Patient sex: M
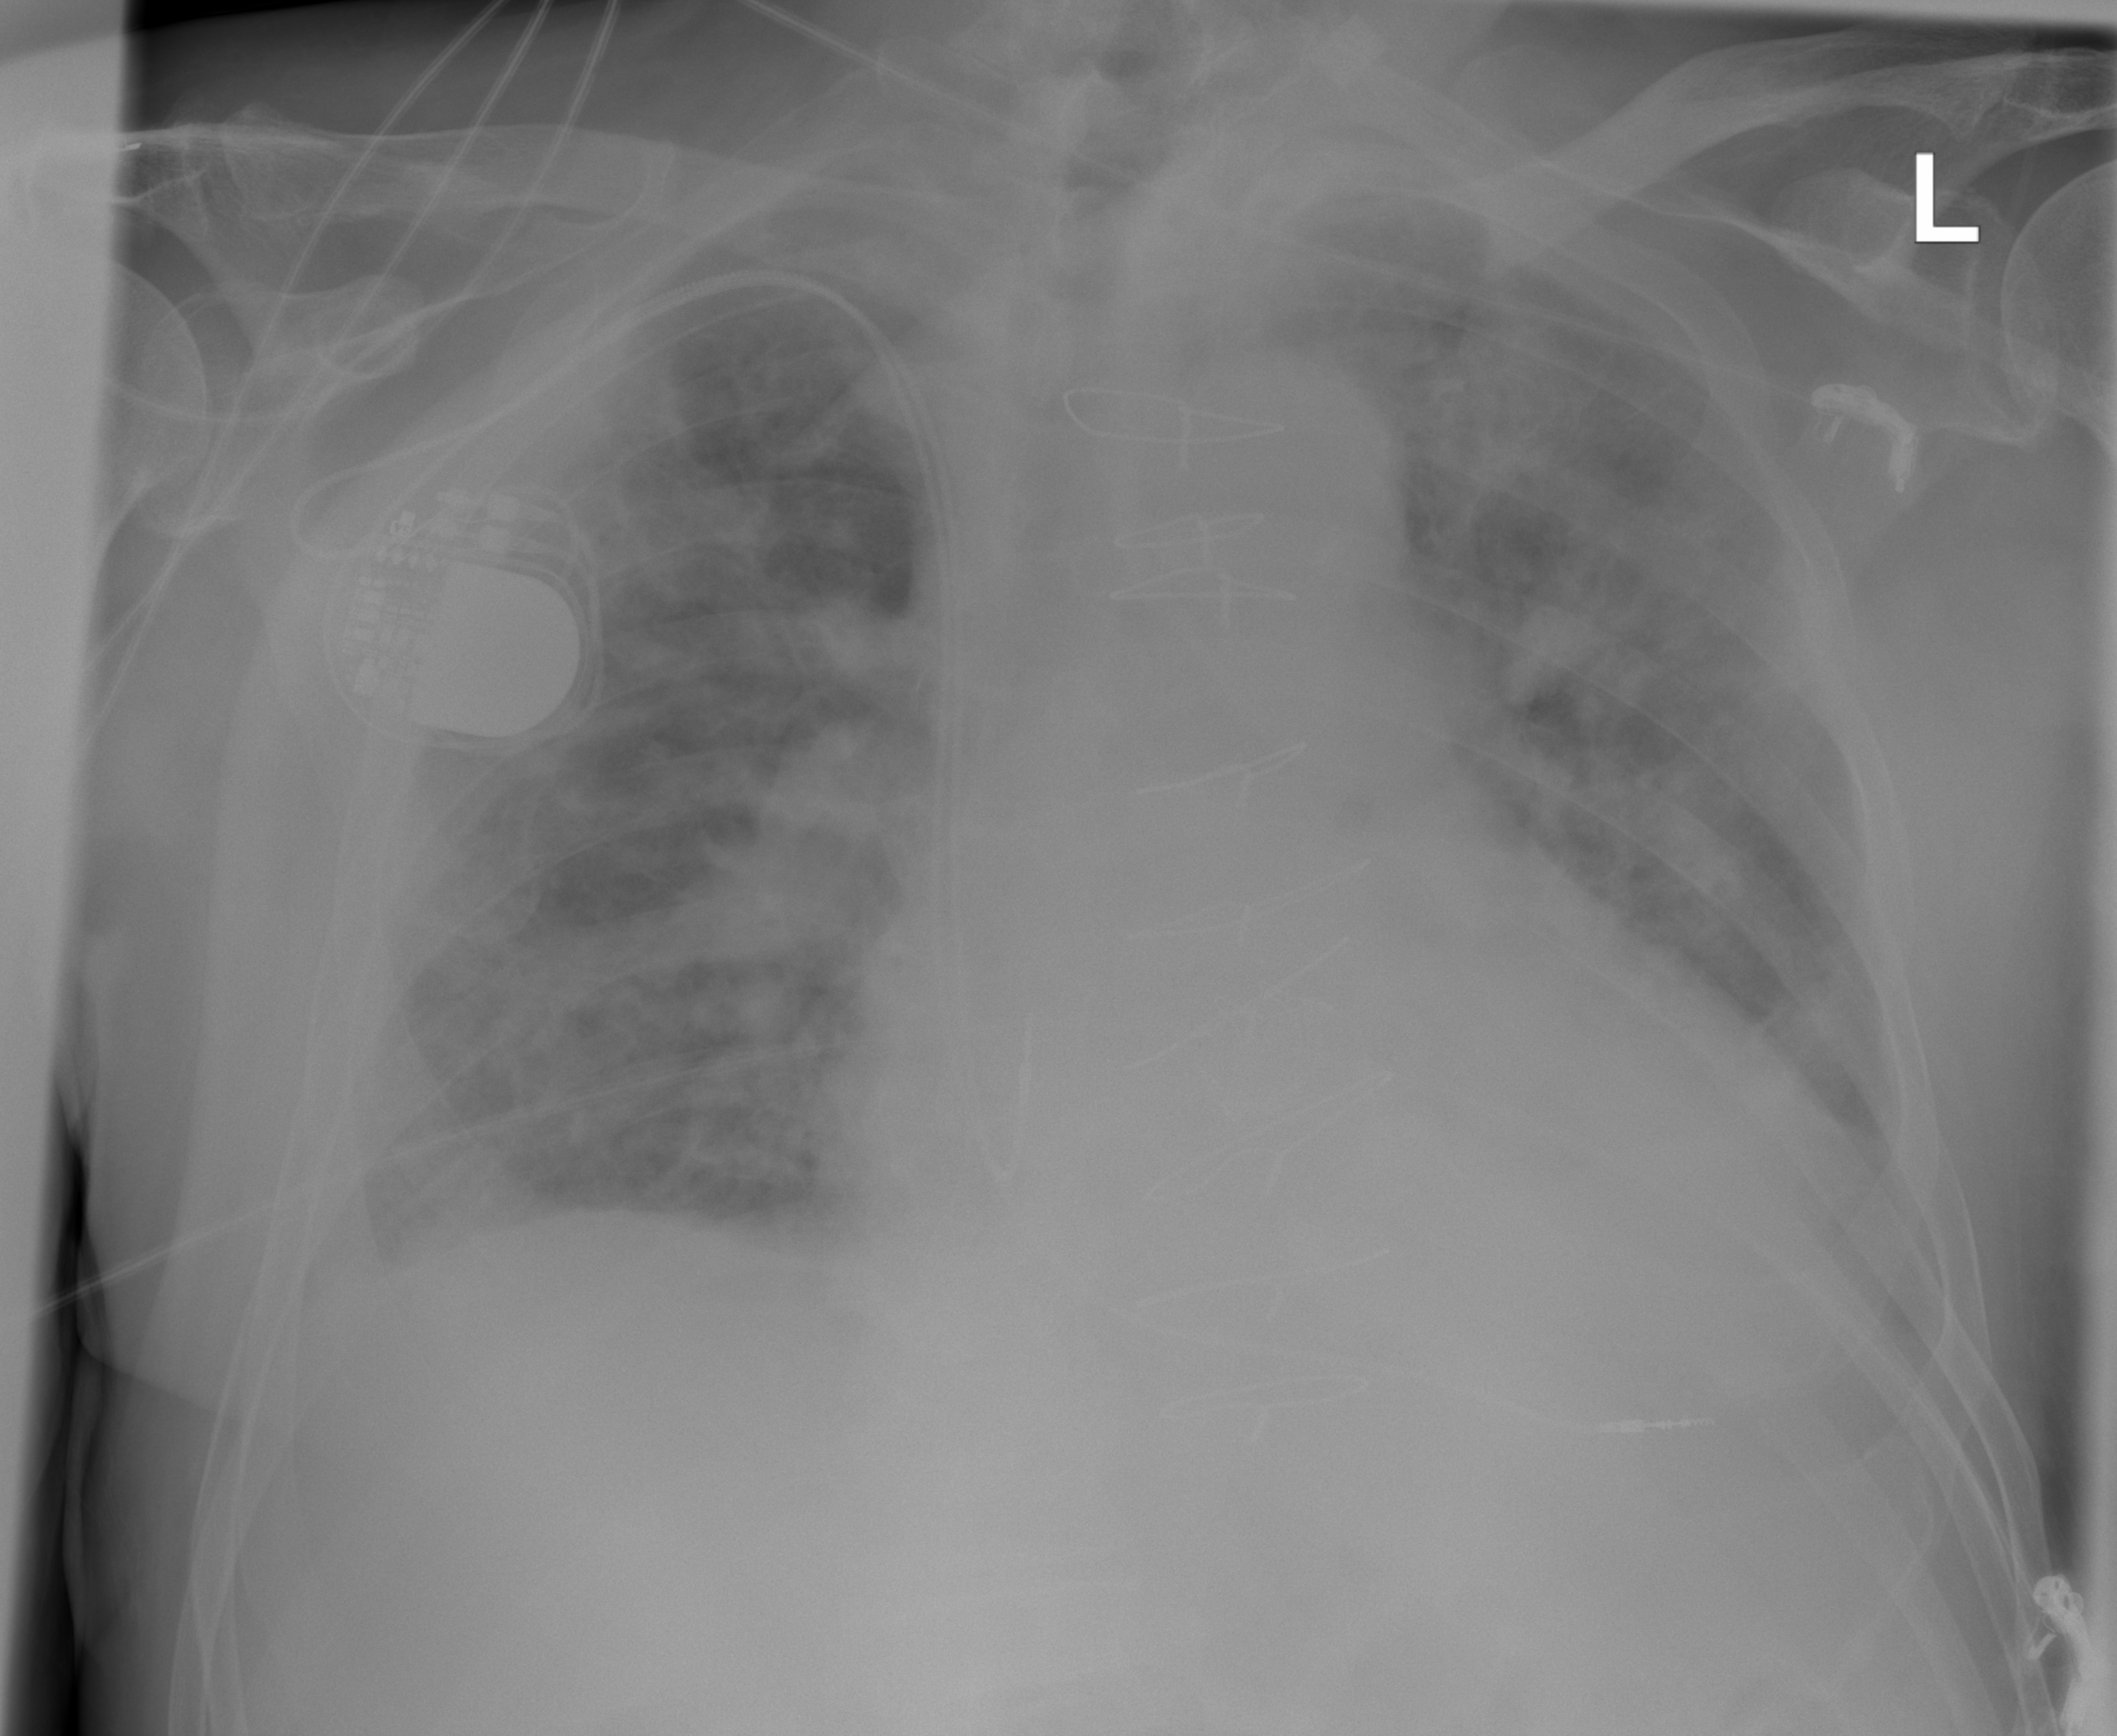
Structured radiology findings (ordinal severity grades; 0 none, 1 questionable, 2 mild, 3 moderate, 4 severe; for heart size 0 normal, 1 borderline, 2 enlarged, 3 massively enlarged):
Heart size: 2
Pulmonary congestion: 2
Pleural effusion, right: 2
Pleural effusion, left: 2
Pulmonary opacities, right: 3
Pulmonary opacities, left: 3
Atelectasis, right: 2
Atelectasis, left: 2